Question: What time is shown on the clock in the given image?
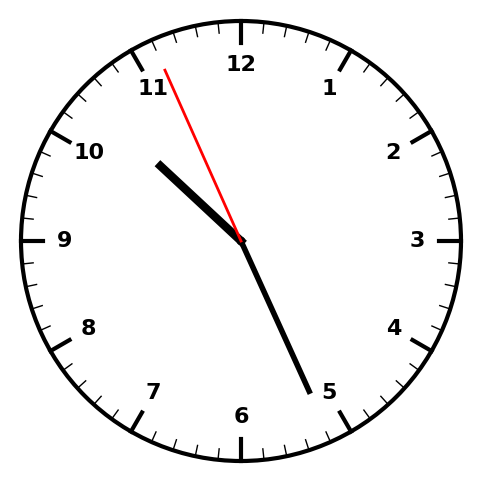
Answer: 10:25:56